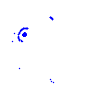
Particle: electron